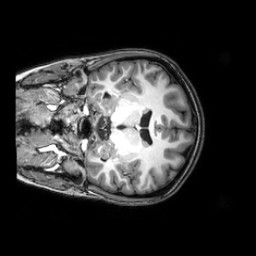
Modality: T1w
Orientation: coronal
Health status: healthy
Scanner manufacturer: philips
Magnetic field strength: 3 T
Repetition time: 0.0077 s
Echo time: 0.0035 s